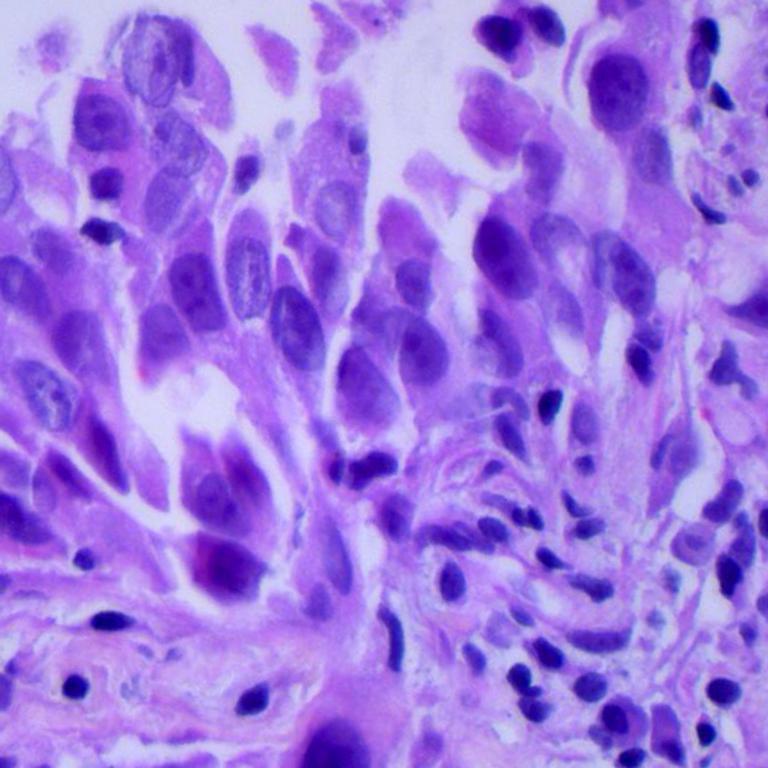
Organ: lung
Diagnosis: adenocarcinomas